Field crop: maize
Growth stage: 2
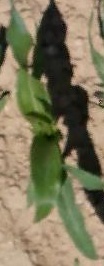
Species: maize